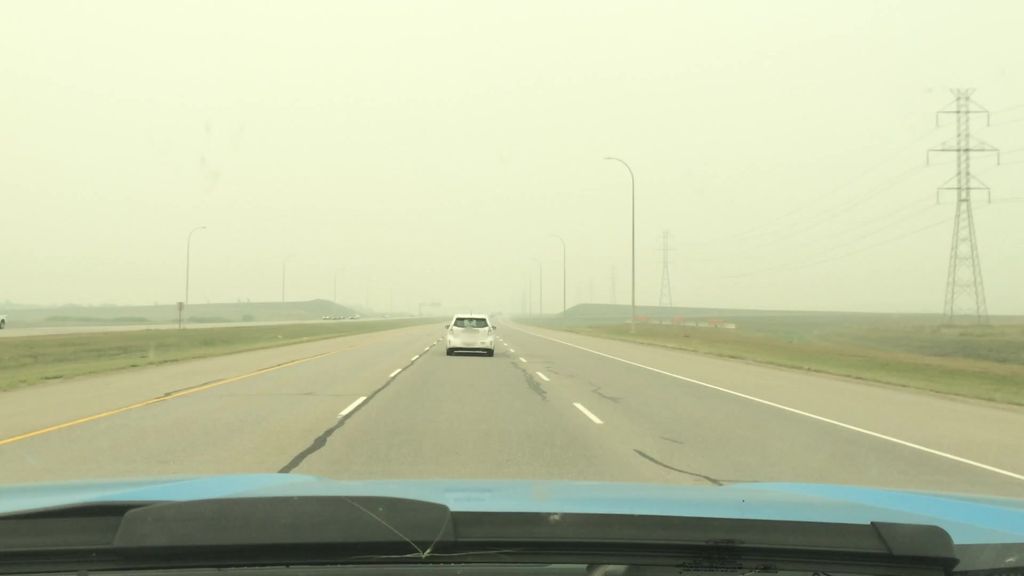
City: calgary